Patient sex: M
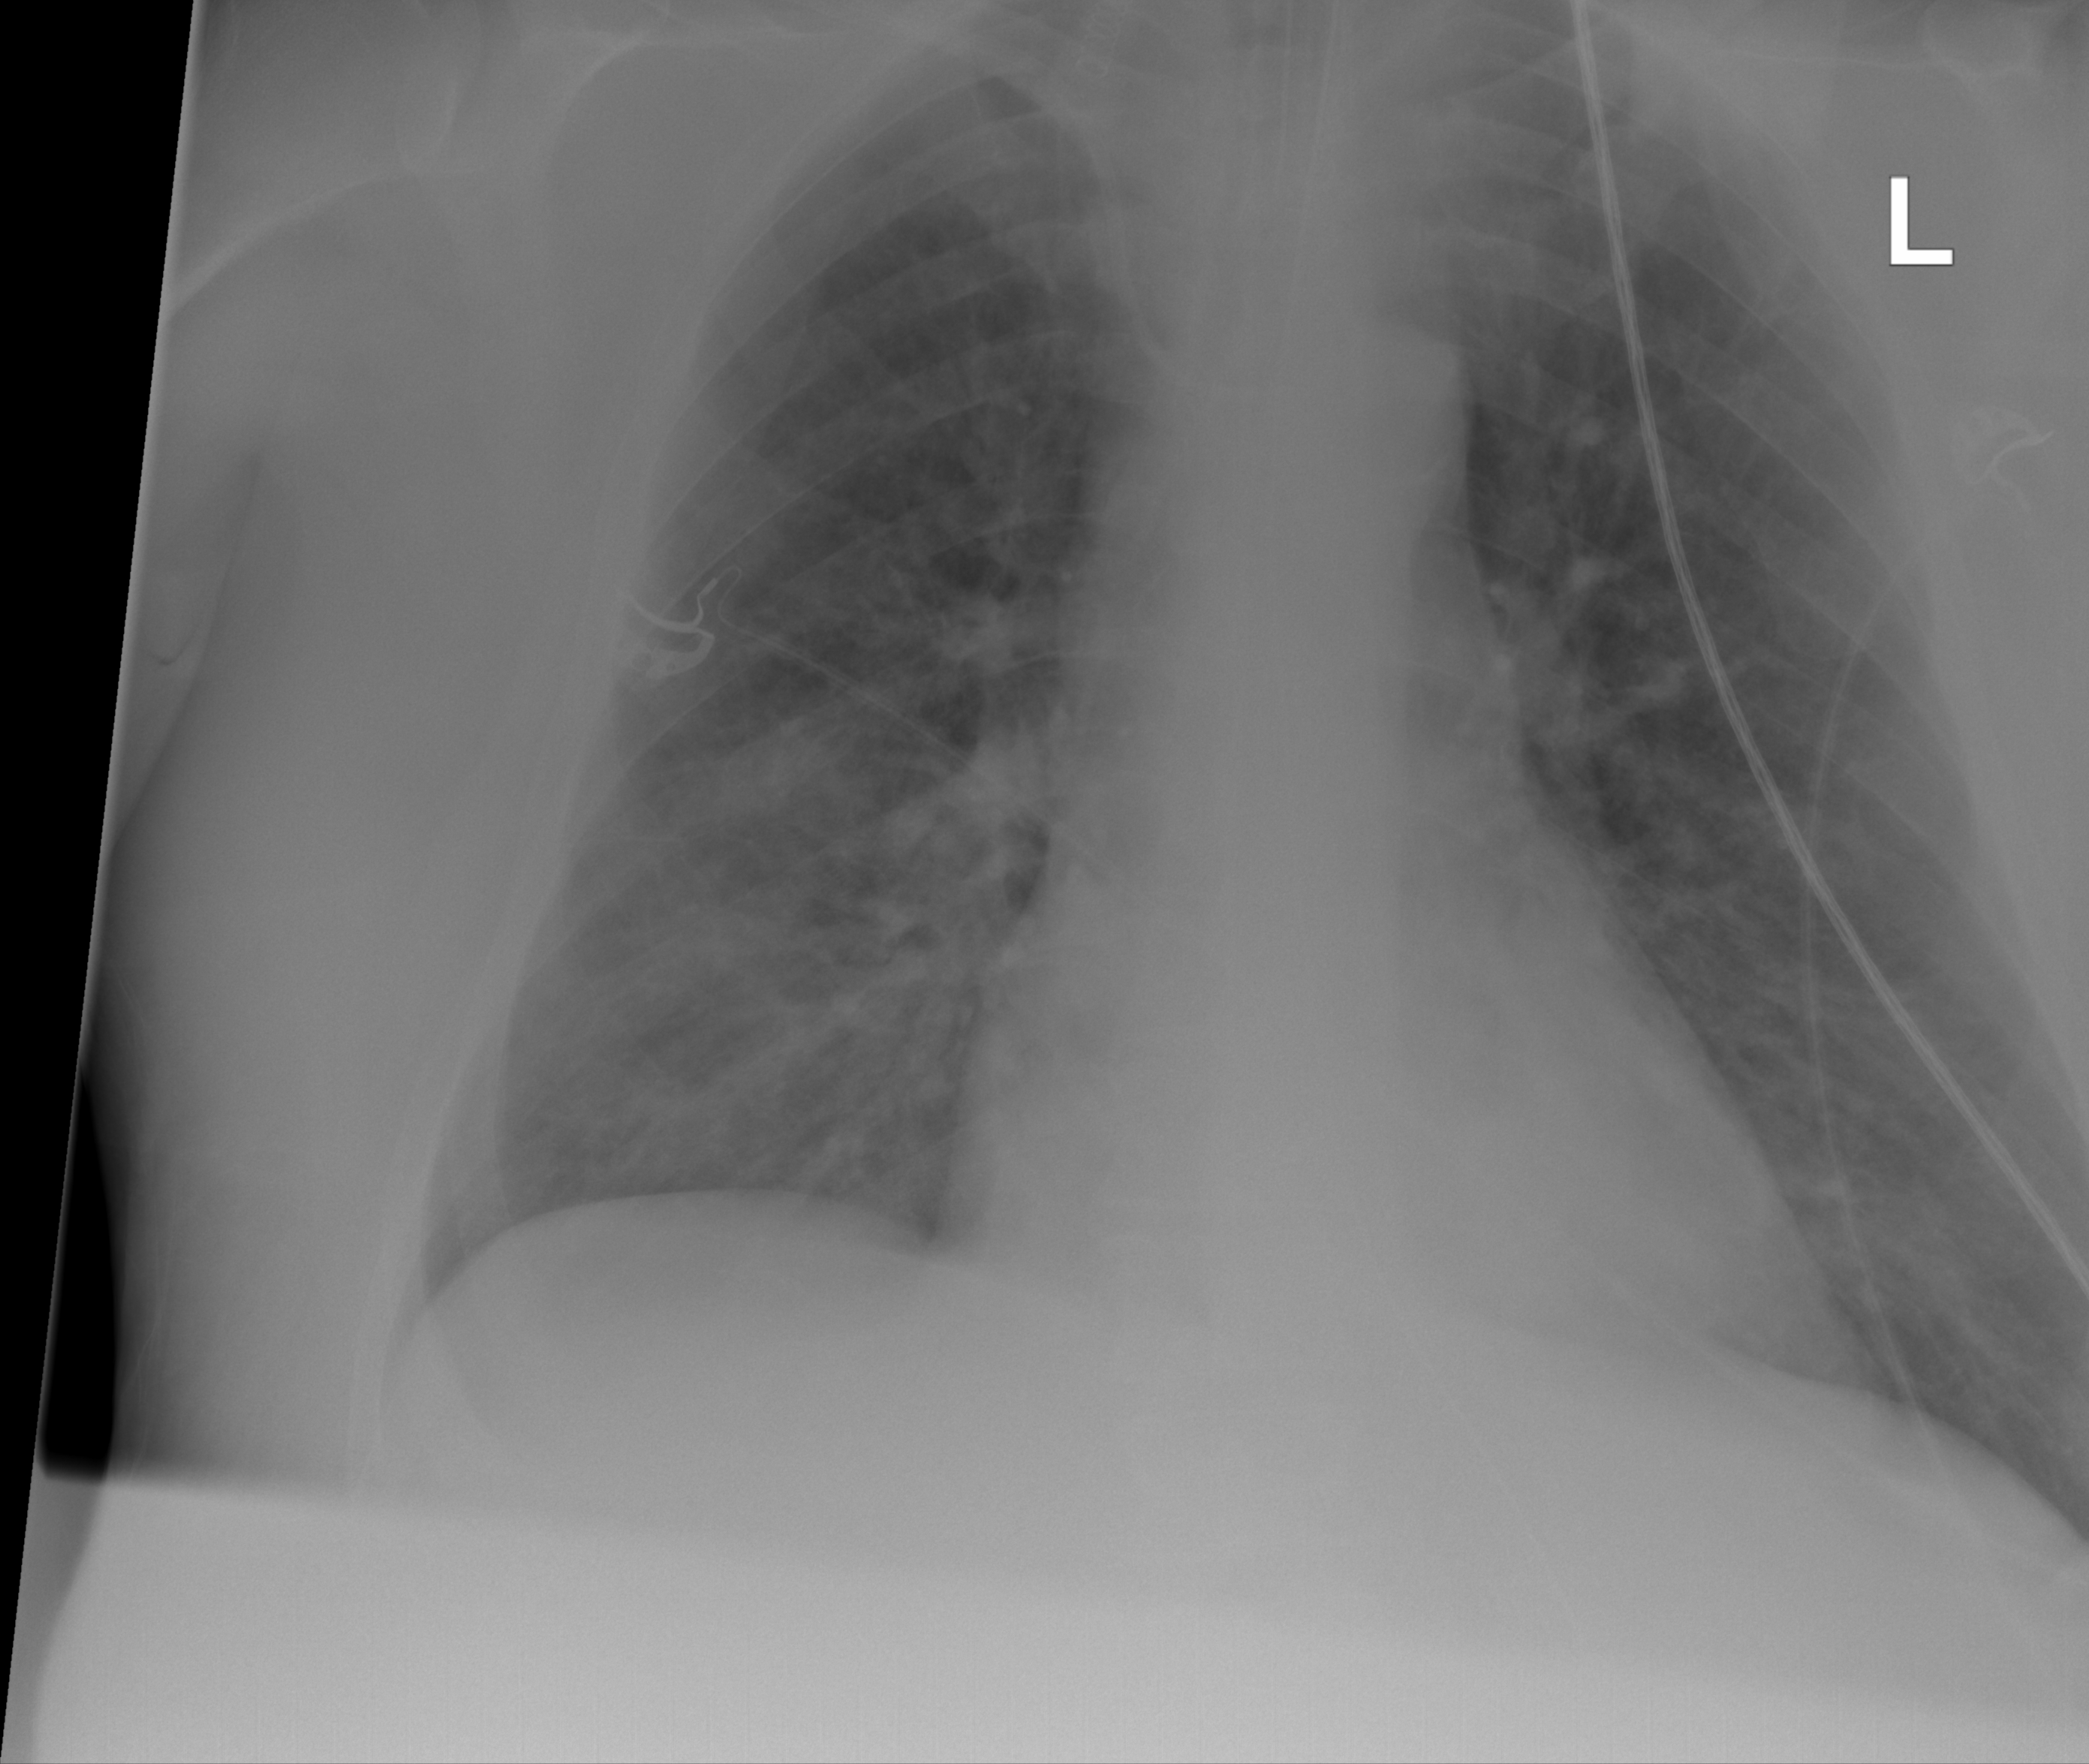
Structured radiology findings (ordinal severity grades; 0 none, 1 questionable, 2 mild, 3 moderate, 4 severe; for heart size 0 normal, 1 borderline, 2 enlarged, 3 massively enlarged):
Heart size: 0
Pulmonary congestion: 2
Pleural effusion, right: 0
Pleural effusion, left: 2
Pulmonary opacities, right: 2
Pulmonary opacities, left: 2
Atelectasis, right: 0
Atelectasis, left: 0